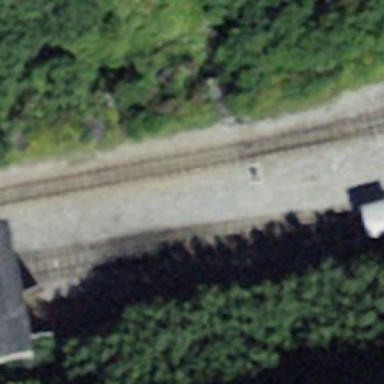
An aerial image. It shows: Preserved narrow-gauge railway siding.